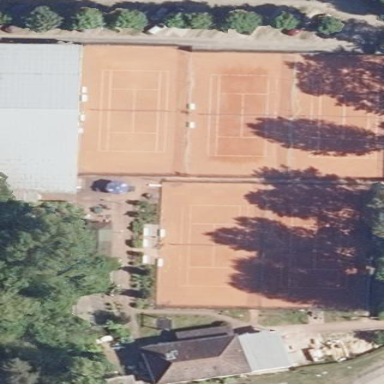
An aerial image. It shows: Tennis court on the leisure land pitch.